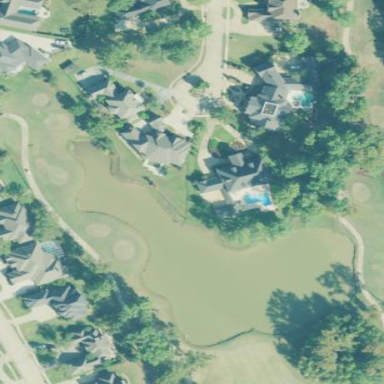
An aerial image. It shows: Water hazard in golf course. The hazard is natural water feature.